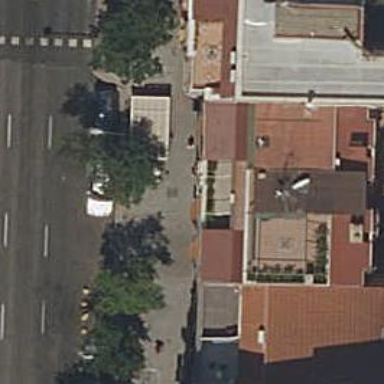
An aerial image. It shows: Cafe.